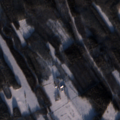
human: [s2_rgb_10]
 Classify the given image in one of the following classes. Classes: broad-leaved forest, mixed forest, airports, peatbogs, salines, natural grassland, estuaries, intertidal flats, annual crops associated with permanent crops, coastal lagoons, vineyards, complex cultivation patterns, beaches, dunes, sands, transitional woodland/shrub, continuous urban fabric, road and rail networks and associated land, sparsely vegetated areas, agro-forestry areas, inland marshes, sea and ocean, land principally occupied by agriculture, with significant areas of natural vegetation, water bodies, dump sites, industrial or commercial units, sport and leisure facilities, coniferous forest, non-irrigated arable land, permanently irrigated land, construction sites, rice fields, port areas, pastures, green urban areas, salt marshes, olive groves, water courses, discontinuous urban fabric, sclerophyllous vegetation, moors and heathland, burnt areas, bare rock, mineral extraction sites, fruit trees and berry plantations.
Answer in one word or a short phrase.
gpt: land principally occupied by agriculture, with significant areas of natural vegetation, coniferous forest, mixed forest, transitional woodland/shrub